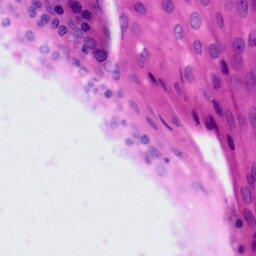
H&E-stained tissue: Tonsil